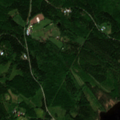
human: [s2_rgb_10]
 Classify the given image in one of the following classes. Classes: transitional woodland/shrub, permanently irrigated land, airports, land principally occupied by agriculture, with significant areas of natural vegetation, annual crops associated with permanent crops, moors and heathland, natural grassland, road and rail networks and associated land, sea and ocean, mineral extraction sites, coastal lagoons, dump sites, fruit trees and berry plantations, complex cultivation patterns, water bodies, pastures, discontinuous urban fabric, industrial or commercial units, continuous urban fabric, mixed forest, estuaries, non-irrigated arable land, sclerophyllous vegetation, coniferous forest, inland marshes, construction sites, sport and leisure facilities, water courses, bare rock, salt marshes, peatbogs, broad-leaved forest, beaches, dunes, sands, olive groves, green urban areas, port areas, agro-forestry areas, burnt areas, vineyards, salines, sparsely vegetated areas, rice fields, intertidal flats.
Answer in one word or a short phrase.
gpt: broad-leaved forest, mixed forest, transitional woodland/shrub